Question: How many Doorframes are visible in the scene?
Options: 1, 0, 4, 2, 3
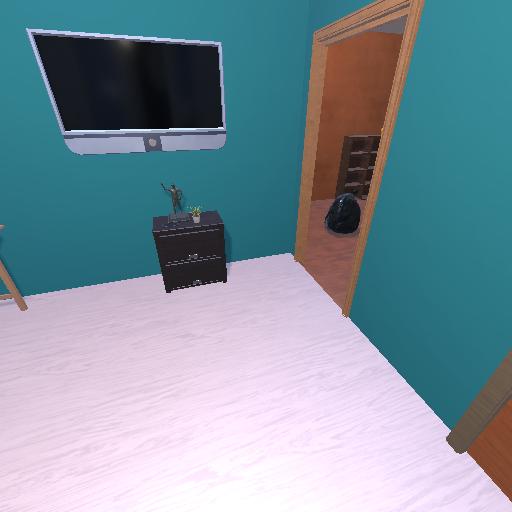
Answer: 1